Interaction volume radius: 5 \u00c5
Interaction volume height: 20 \u00c5
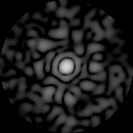
Disorder parameter: 0.8669